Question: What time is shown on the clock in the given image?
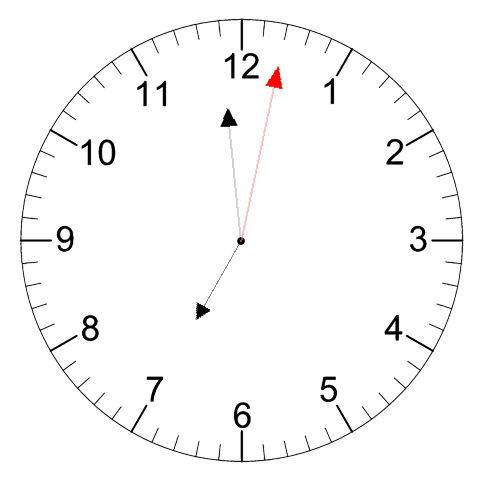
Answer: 06:59:02